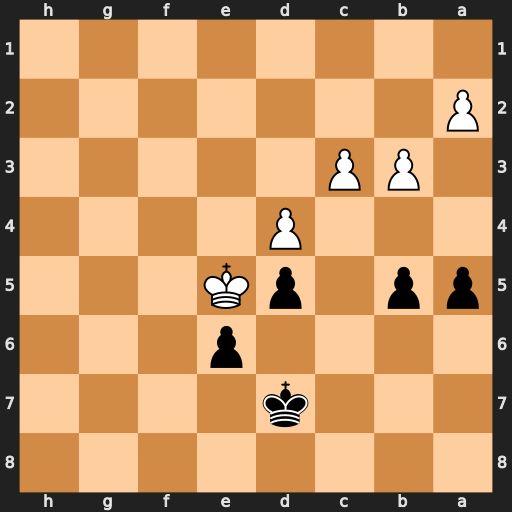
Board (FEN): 8/3k4/4p3/pp1pK3/3P4/1PP5/P7/8
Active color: b
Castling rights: -
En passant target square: -
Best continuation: b4 cxb4 axb4